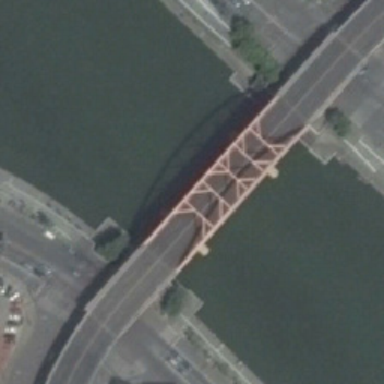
The bridge has orange iron frames across the dark green sea .